Question: How do I visually place a button inside an input element as shown below?

The user should be able to interact with the input as normal. The text shouldn't go behind the button, even when it's long. Focus should work correctly. The form should be accessible and work correctly in screen readers. The whole component should be styleable with CSS, and should be able to easily resize to fit the space available.
How do I accomplish this with modern CSS?
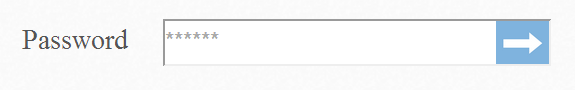
Answer: The button isn't inside the input. Here:
'''
input[type="text"] {
width: 200px;
height: 20px;
padding-right: 50px;
}
input[type="submit"] {
margin-left: -50px;
height: 20px;
width: 50px;
}
'''
Example: <URL>